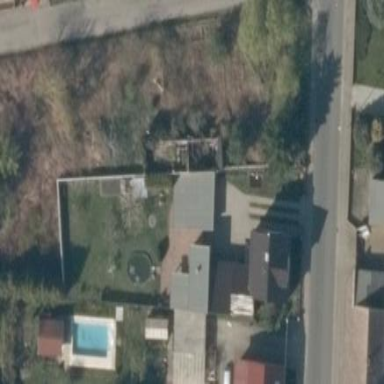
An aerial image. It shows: Detached building.